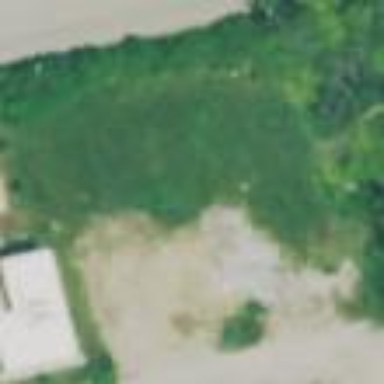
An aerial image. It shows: Brownfield site.